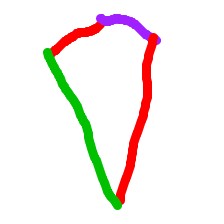
Shape: kite